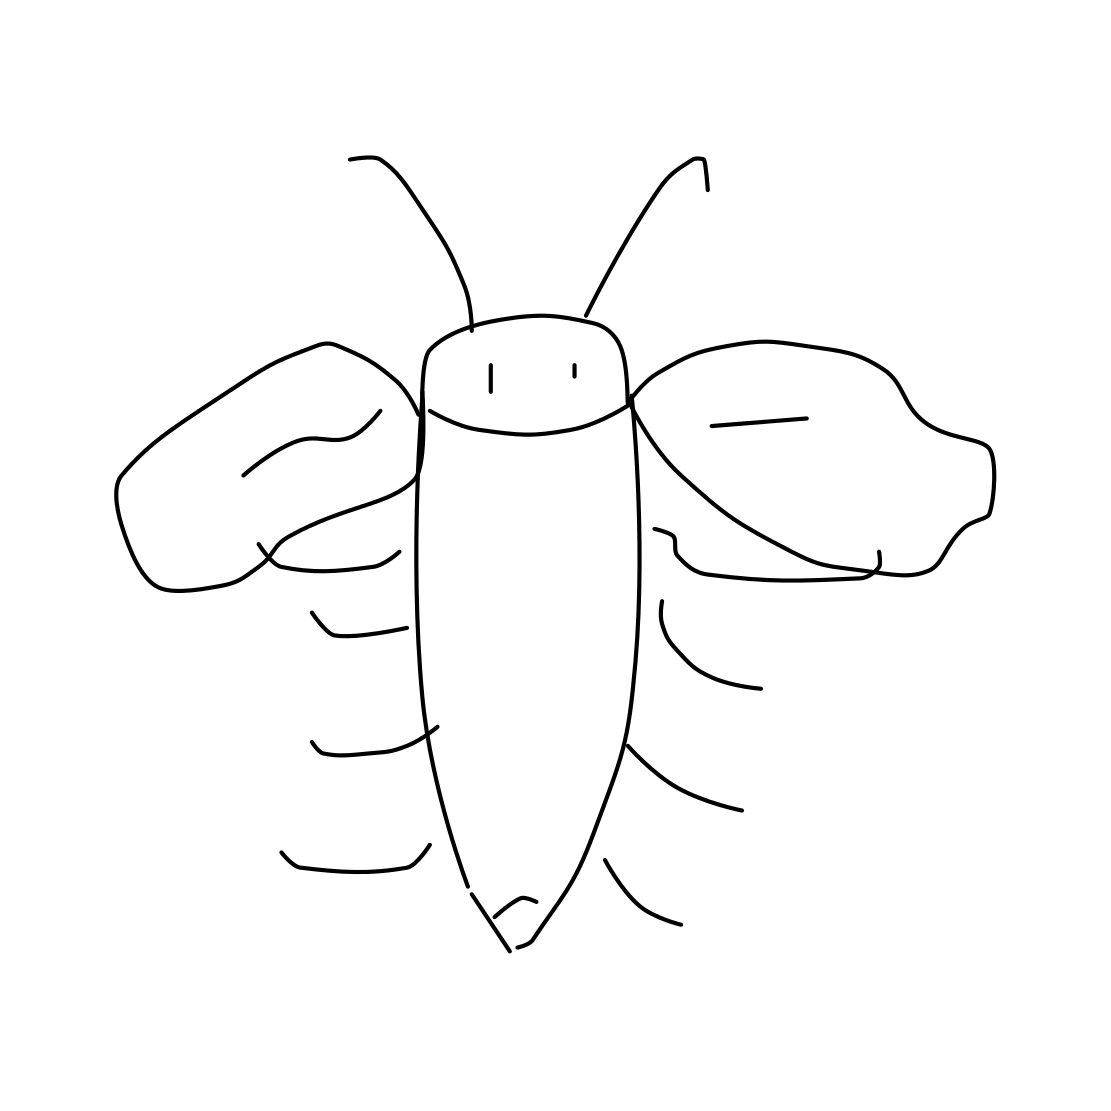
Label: bee